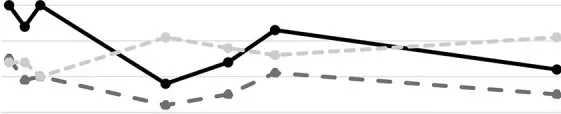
Percent predicted forced expiratory volume in 1 second (%pred FEV1). percent predicted forced vital capacity (%pred FVC), and ratio of FEV1 to FVC expressed as a percent (%FEV1/FVC) for patient diagnosed with flavoring-related lung disease, August 2016 to July 2019.
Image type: pathology (immunostaining)